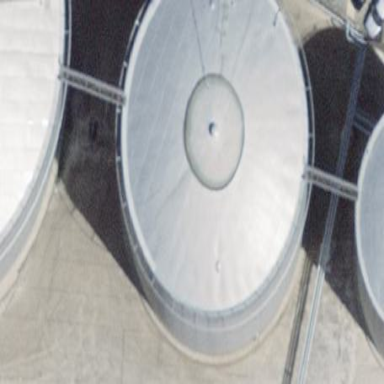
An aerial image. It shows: Storage tank with man-made structure.